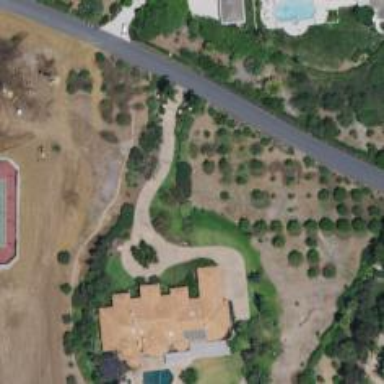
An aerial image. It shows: Driveway.